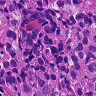
Metastatic tissue present: yes